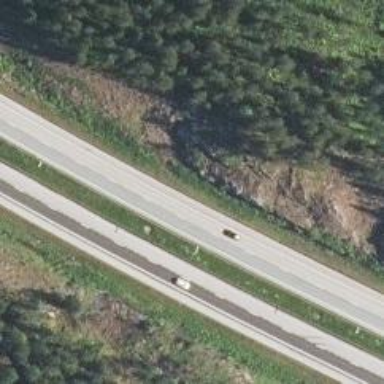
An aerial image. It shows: Asphalt motorway.